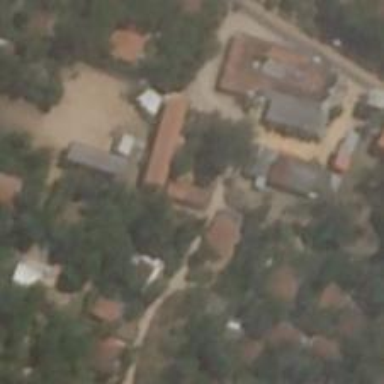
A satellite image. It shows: School.